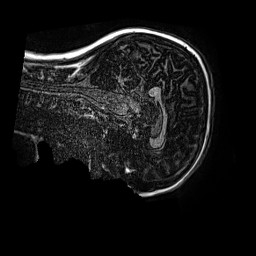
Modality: MP2RAGE
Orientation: sagittal
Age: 13
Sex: female
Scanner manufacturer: siemens
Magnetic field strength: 3 T
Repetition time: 4 s
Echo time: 0.00299 s